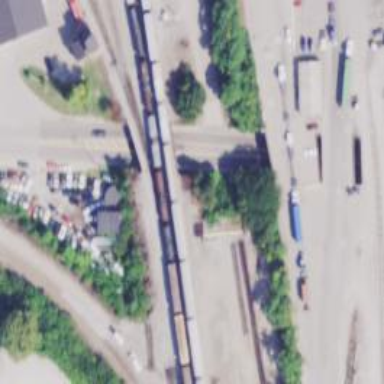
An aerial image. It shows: Railway bridge leading to rail yard.